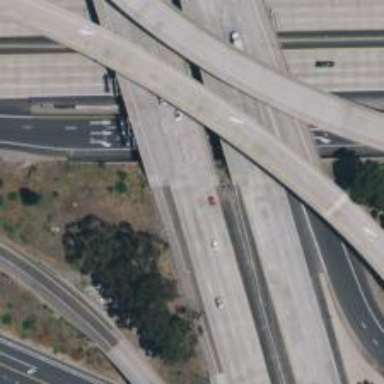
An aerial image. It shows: Motorway bridge.